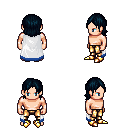
a pixel art fantasy rpg character, male body template, human, light skin, white trimmed cape, gold greaves, raven long bangs hairstyle, gold boots, four views (front, back, left, right), 2x2 character sprite sheet, small pixel art, hard edges, no anti-aliasing